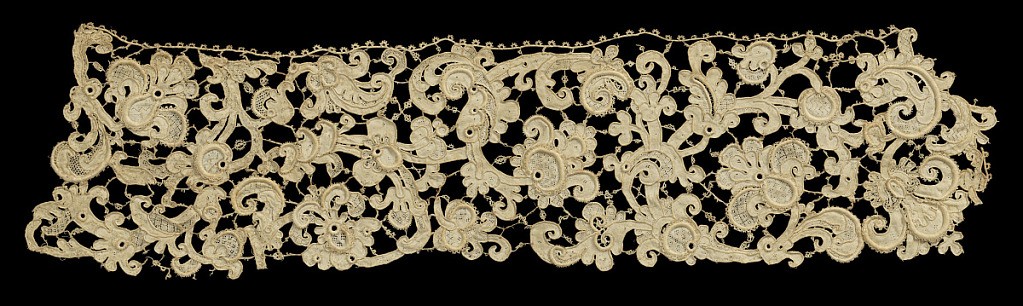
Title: Fragment
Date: mid- 17th century
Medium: linen Technique: needle lace
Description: Fragment has a design scrolling stems with flowers and leaves decorated with ornamental filling stitches, raised areas, and picoted bars.